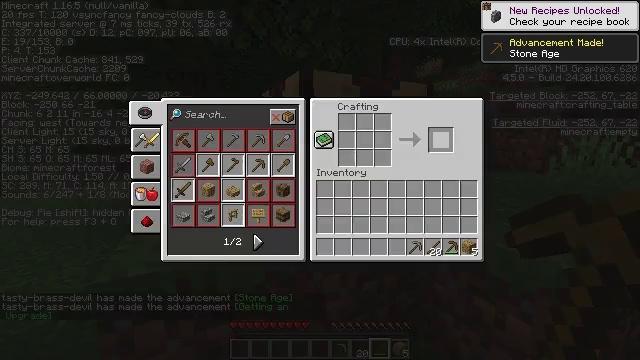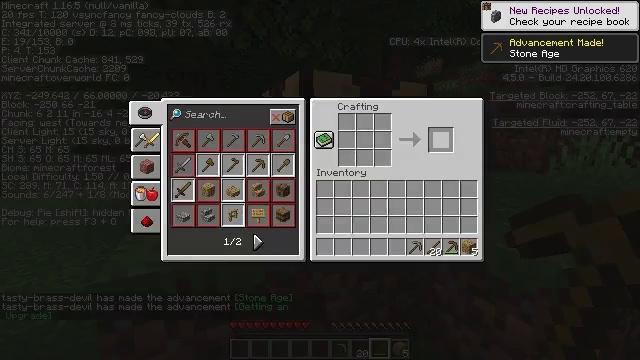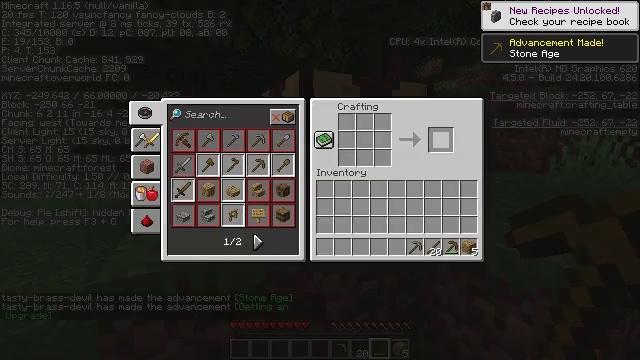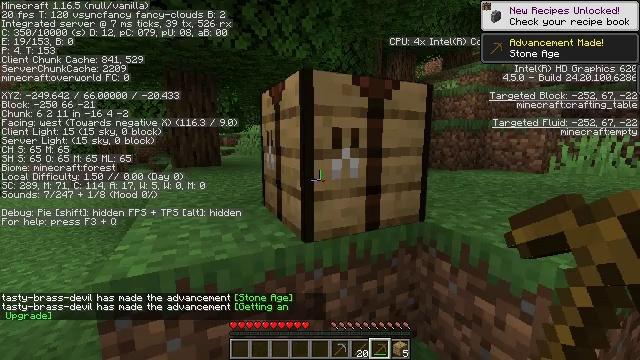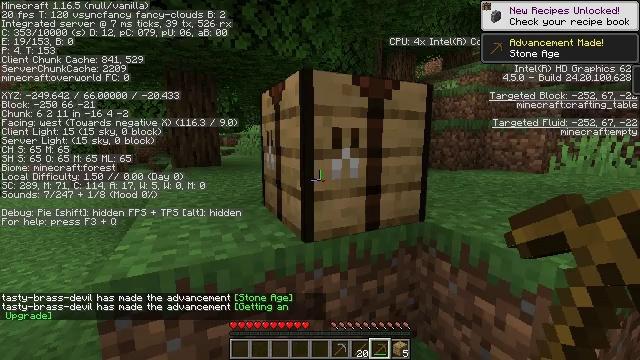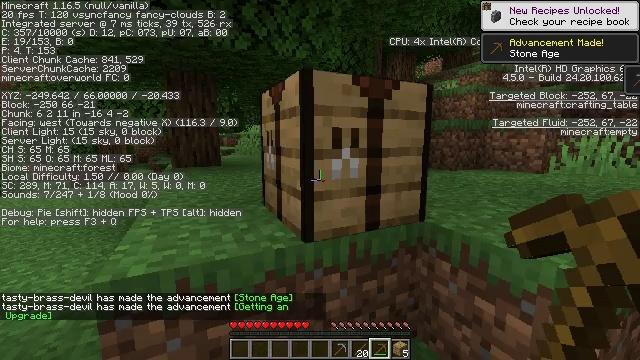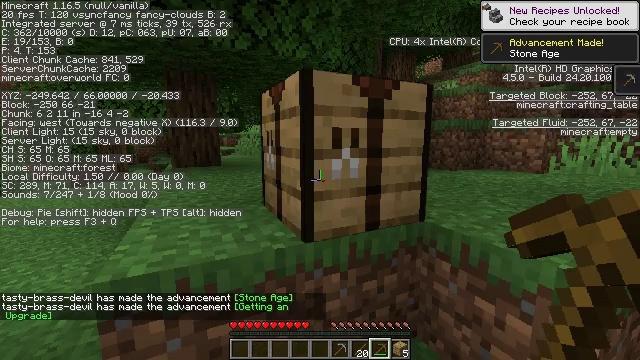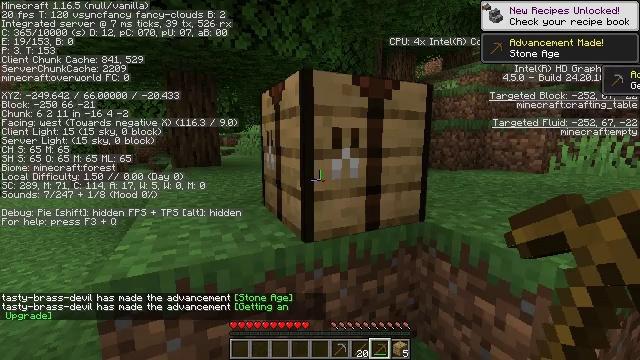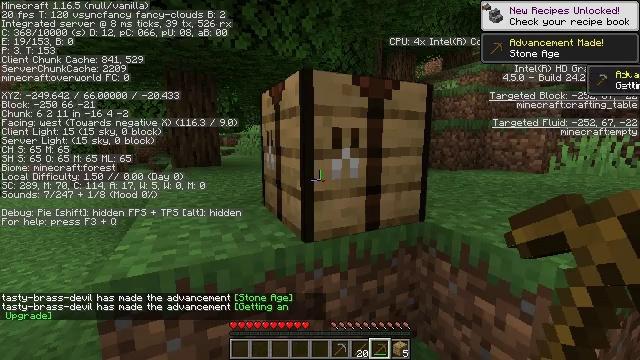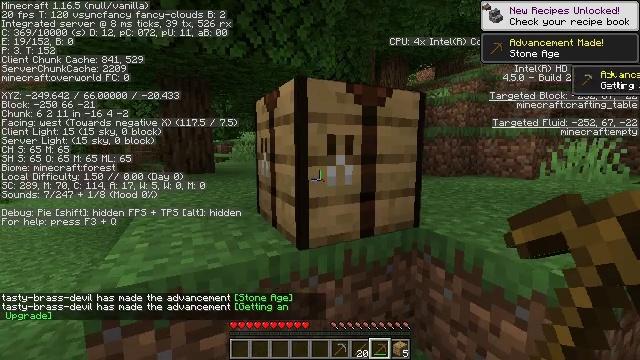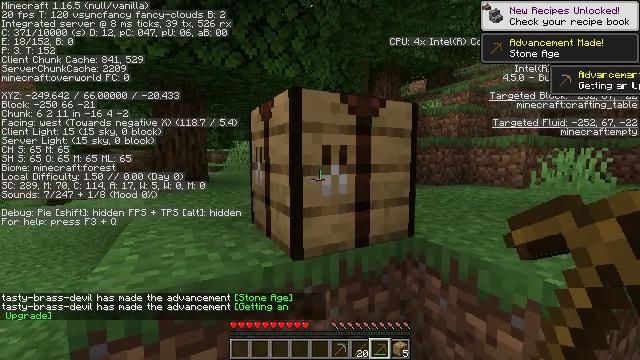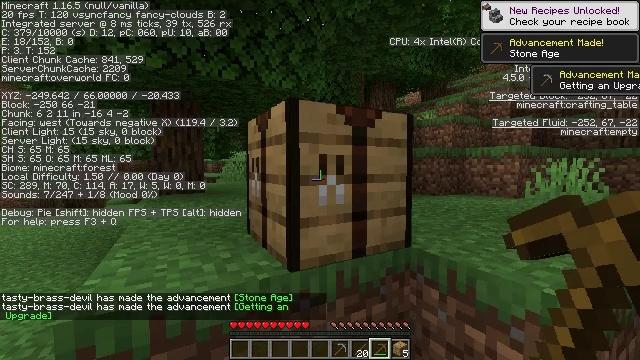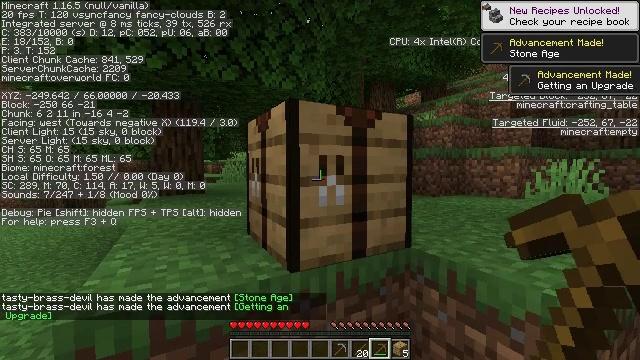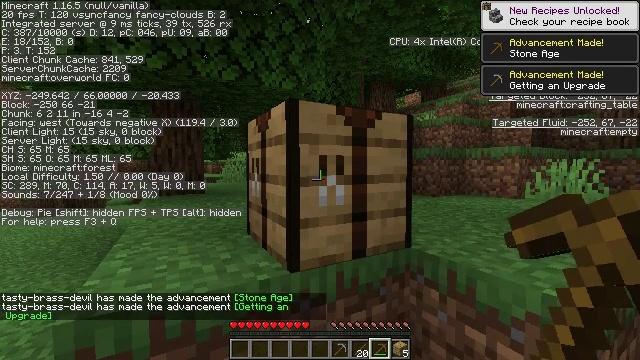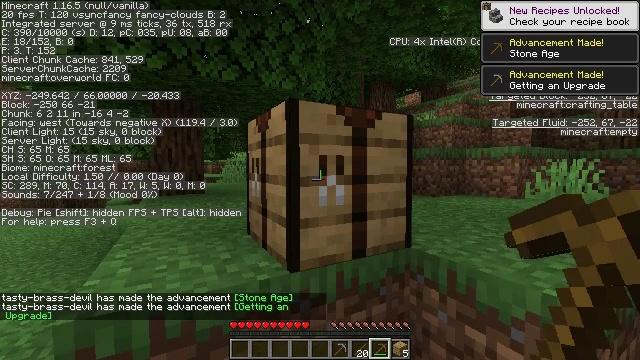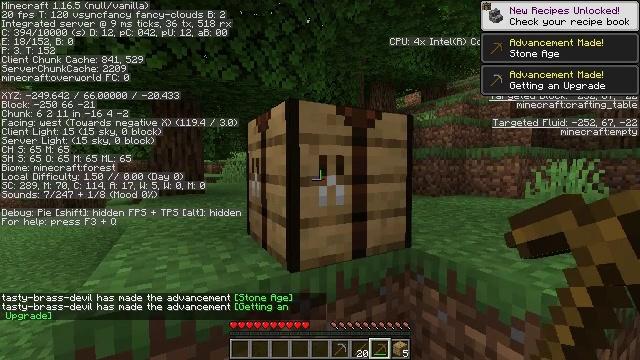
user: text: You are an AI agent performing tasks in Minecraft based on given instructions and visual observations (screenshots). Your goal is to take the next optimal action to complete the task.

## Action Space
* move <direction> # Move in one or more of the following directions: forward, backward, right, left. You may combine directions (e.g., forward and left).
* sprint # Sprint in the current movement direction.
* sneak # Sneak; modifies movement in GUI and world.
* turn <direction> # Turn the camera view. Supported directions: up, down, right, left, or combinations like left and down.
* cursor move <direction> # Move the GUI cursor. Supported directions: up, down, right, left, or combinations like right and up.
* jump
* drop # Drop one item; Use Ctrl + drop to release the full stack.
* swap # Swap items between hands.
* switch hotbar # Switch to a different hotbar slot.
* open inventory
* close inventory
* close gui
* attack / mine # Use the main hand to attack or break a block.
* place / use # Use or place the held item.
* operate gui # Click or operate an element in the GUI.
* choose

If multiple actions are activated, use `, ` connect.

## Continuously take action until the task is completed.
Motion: motion action
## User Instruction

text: Attack the crafting table to break it.
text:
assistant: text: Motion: open gui
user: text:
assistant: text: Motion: no_op
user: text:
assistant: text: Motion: no_op
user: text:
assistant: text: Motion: close gui
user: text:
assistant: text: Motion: no_op
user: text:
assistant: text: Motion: no_op
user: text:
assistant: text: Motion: no_op
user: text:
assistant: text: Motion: no_op
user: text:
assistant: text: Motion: turn right and up
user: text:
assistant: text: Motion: turn right and up
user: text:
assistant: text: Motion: turn up
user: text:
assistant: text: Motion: no_op
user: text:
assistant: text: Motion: no_op
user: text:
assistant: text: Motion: no_op
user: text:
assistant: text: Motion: no_op
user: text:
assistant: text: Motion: no_op
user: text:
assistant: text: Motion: no_op
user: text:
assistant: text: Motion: no_op
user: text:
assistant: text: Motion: no_op
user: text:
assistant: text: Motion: no_op
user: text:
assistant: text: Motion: no_op
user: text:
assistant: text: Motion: no_op
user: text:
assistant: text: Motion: no_op
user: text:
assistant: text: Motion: no_op
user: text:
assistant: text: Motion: no_op
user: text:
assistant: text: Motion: no_op
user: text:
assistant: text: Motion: no_op
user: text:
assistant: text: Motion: no_op
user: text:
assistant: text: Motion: no_op
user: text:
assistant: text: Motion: no_op